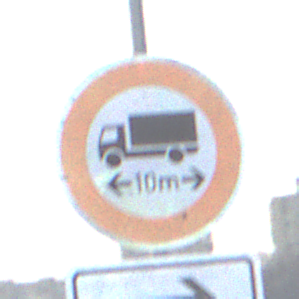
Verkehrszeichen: TatsaechlicheLaenge
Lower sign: RichtungsangabeDurchPfeile5
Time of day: SunriseSunset
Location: Outdoor (Nature)
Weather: PartlyCloudy
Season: NotSpecified
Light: Natural